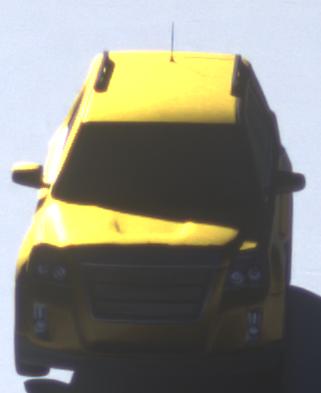
Make: GMC
Model: Terrain
Detailed model: Gen. 1
Model produced from: 2009
Model produced until: 2017
Doors: 5
Color: yellow
Road condition: wet road
Daytime: morning or afternoon
Contrast: high contrast